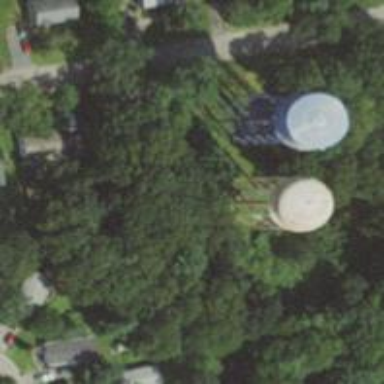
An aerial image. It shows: Water tower that is man-made.